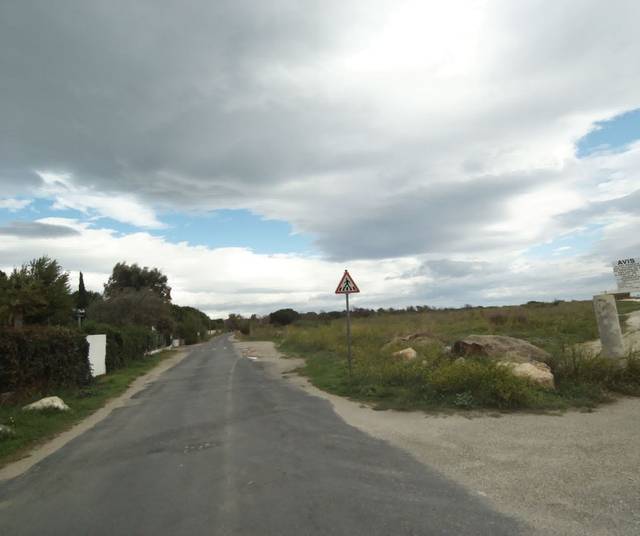
Region: France
Coordinates: 42.572, 3.041